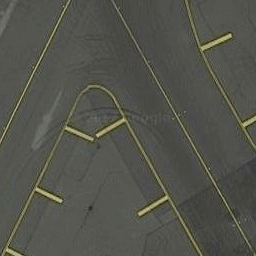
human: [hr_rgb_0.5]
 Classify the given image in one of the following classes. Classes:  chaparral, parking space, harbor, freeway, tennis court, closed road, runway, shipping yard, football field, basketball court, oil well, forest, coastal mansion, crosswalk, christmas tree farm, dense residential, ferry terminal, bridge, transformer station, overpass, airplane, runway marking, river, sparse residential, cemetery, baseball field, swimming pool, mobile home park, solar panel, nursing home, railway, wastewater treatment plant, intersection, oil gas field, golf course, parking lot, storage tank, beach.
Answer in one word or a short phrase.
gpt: runway marking